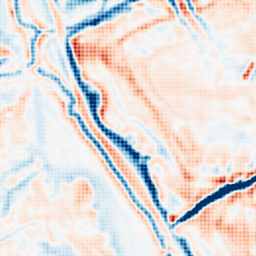
Category: multiscale
Decomposition family: dog_multiscale
Decomposition parameters: sigma_ratio: 1.4
n_scales: 3
base_sigma: 2
Upsampling method: sinc_hamming
Upsampling parameters: scale: 8
kernel_size: 8
Upsampling scale: 8